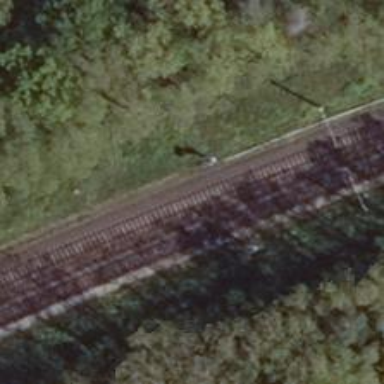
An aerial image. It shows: Railway signal.